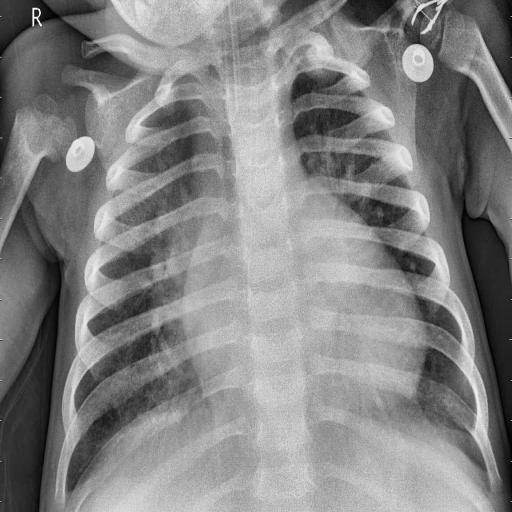
Finding: PNEUMONIA